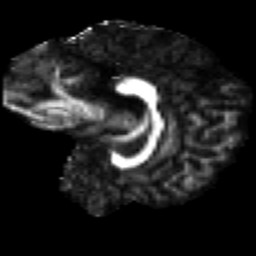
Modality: FA
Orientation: sagittal
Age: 22
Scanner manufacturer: siemens
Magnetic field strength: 3 T
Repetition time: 2.2 s
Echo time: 0.084 s